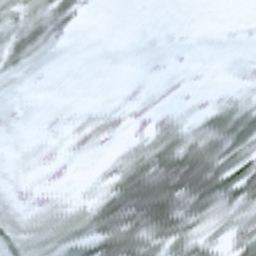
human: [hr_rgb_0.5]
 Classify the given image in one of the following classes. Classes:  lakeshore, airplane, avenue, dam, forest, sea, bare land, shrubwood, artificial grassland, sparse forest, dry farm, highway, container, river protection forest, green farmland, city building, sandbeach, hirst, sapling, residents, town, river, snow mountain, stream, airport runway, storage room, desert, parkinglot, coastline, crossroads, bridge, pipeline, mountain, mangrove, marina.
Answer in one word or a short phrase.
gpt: snow mountain